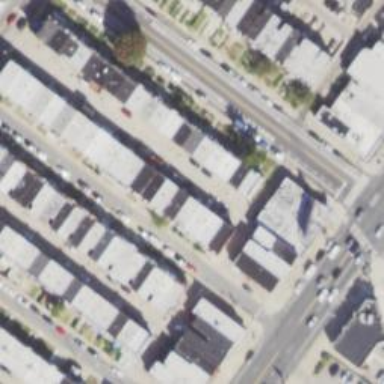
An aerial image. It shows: Alley classified as service road.